Question: Below, how can I add vertical whitespace where it says "". 'line-height' would affect the entire 'right' box, but I want addidional whitespace only when a line inside 'right' runs over and breaks.

See <URL>
'''
<div class="box">
<div class="item">
<div class="left">Left Text 1</div>
<div class="right">Right Text 1</div>
</div>
<div class="item">
<div class="left">Left Text 2</div>
<div class="right">
<div class="horizontal">Stacked Box 1</div>
<div class="horizontal">Stacked Box 2</div>
<div class="horizontal">Stacked Box 3</div>
</div>
</div>
<div class="item">
<div class="left">Left Text 3</div>
<div class="right">Right Text 2</div>
</div>
</div>
.box {width:350px; height:150px; border:solid}
.item {padding-bottom:8px;}
.left {position:absolute;}
.right {padding-left:100px; padding-after:20px;}
.horizontal {display: inline-block; padding-right: 20px}
'''
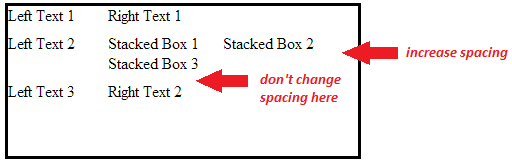
Answer: 'line-height' is what you need.
'''
.box {
line-height: 26px; /* adjust to your needs */
}
'''
True,
> line-height would affect the entire right box
... but to fix that up - just remove / change the bottom padding on your items.
<URL>